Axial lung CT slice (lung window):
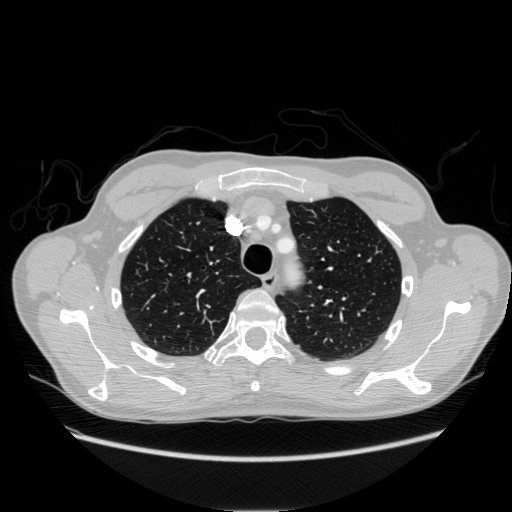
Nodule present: no